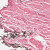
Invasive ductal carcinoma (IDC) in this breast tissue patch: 0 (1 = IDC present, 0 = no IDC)